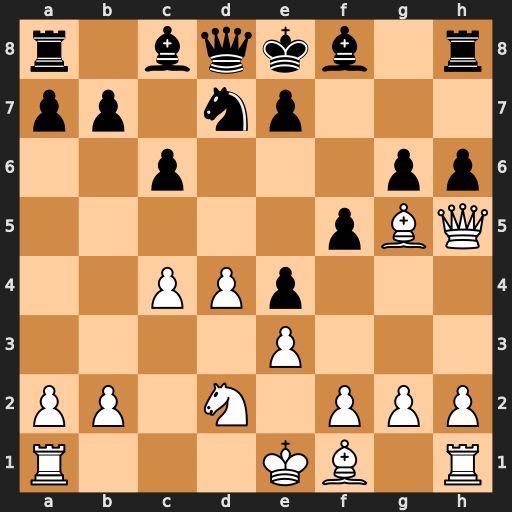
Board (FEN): r1bqkb1r/pp1np3/2p3pp/5pBQ/2PPp3/4P3/PP1N1PPP/R3KB1R
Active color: w
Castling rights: KQkq
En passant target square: -
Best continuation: Qxg6#